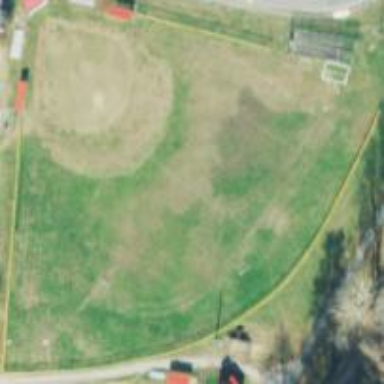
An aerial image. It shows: Baseball pitch for leisure and sports activities.